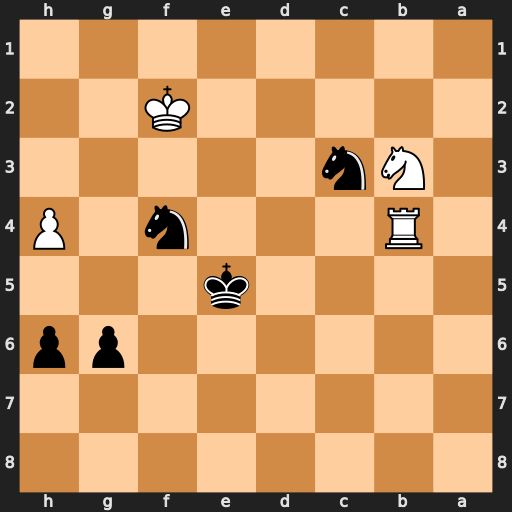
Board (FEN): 8/8/6pp/4k3/1R3n1P/1Nn5/5K2/8
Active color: b
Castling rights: -
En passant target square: -
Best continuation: Nd3+ Kf3 Nxb4